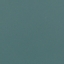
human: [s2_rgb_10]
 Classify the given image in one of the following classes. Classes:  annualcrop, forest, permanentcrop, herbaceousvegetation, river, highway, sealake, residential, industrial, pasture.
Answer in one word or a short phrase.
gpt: SeaLake